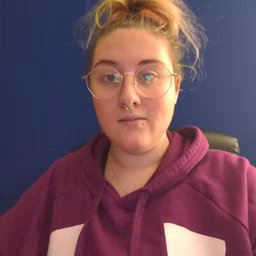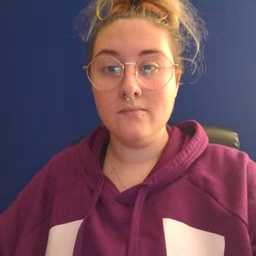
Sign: weus